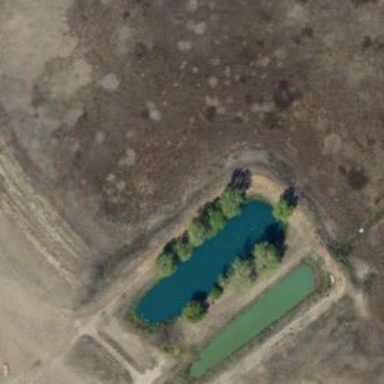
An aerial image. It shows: Detention water basin.